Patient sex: F
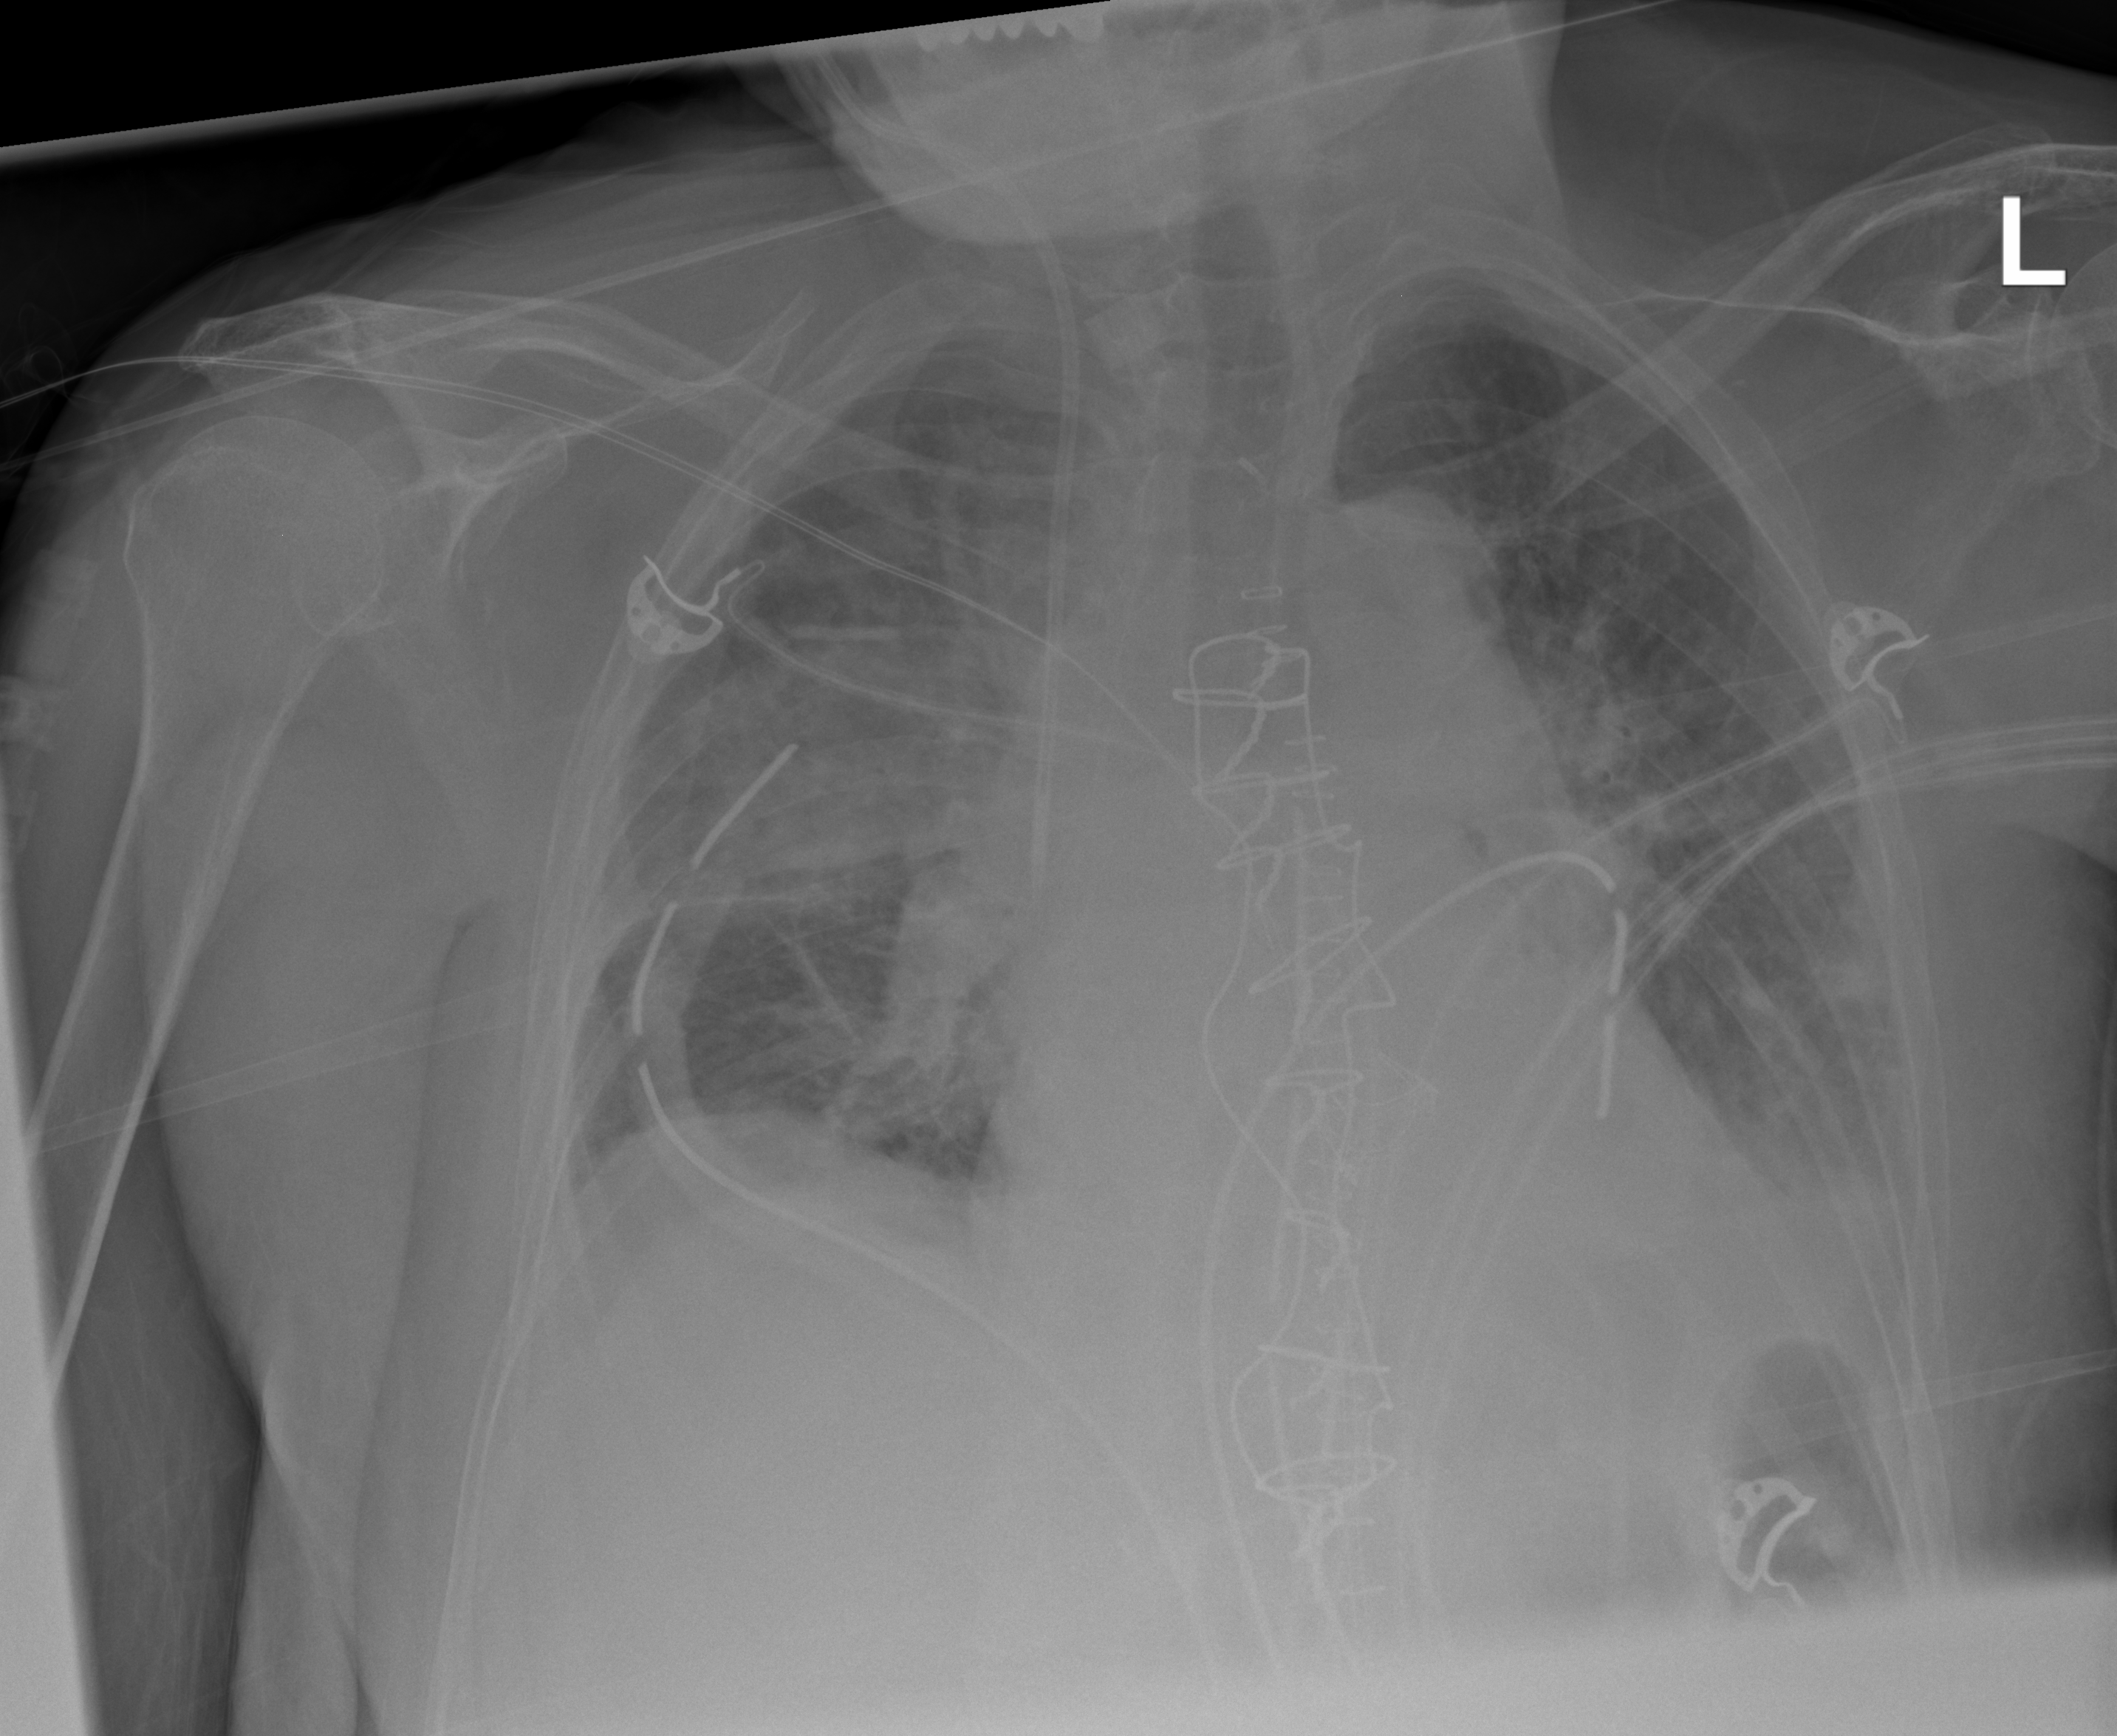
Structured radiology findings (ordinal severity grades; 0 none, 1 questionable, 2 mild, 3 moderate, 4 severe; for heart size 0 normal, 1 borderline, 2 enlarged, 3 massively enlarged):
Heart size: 2
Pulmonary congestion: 0
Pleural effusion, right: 0
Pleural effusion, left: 2
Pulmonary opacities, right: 2
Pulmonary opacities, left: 0
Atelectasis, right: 2
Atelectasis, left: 2